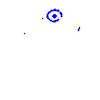
Particle: pion